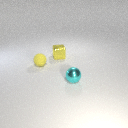
small cyan metal sphere in front of small yellow metal cube